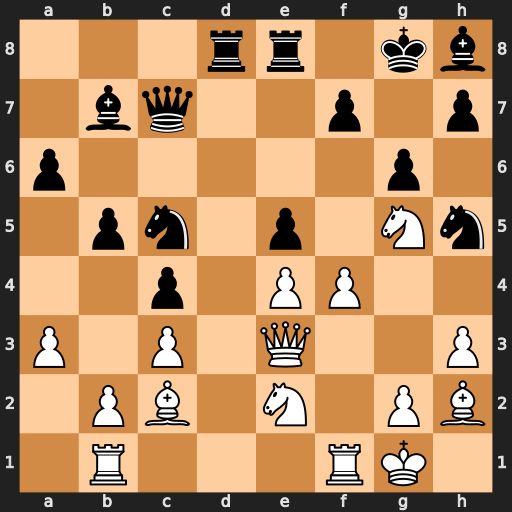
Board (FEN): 3rr1kb/1bq2p1p/p5p1/1pn1p1Nn/2p1PP2/P1P1Q2P/1PB1N1PB/1R3RK1
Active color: w
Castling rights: -
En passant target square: -
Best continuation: fxe5 Bxe5 Bxe5